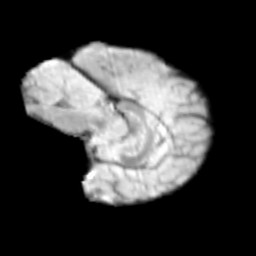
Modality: T2w
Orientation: sagittal
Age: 12
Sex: male
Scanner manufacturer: siemens
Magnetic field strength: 3 T
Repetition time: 3.8 s
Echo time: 0.07 s